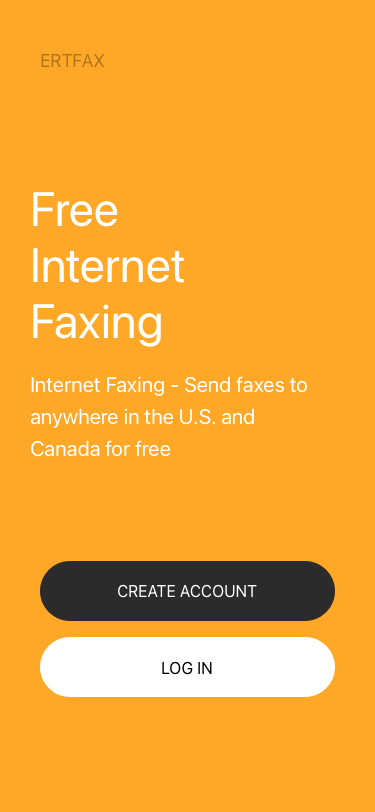
Text in this UI design:
Log in
Create account
Internet Faxing - Send faxes to anywhere in the U.S. and Canada for free
Free
Internet
Faxing
Ertfax